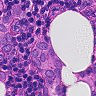
Metastatic tissue present: yes